Question: I've removed 20+ permissions from Facebook for our app, yet for the life of me I cannot get Facebook OAuth Dialog requests to reflect the new reduced permissions list. It continues to ask for permissions than I'm asking for, regardless of what I pass in.
I've tried with my accounts that were previously linked on facebook with our app, and I've tried with brand new test accounts (created through the facebook developer site, without pre-authorizing them). I've tried uninstalling Facebook app and our app on my device, I've tried several different devices.
I'm attempting to authorize the user using the Facebook Android SDK (pre-3.0), but I've also tried bypassing it and using our server-side auth flow, and it shows the old list in either case.
I've searched our entire code base, client and server, for someplace permissions might be hiding, but they are nowhere. I've turned on debugging and print statements in the Facebook SDK, and can confirm it is in fact receiving my updated list of permissions to the .authorize() method, and it is attempting to load the mobile url in an FbDialog (when I uninstall the facebook app) using the correct permissions list. However, the permissions it displays include all the ones I've since removed.
I've even tried adding the permissions to our previously blank list of permissions in the Facebook Developer site for the App Center listing, although I assume this has nothing to do with OAuth Dialog.
This should also have nothing to do with the Facebook SDK 3.0+ method of doing only read permissions first, nor with the fact that Facecbook OAuth Dialog breaks up permissions into multiple pages. My problem is it requests permissions than I want, not less.
Specifically, it is requesting things like:
notes, events, hometown, religious and political views, relationships, relationship interests, chat status, friends' relationships, relationship interests, notes, chat status, events, hometowns, religious and political views
and yet I have removed all of those permissions. I have even tried requesting only the user_photos permission, but it continues to show a long list in the OAuth Dialog.
Has anyone had this problem before? Is there some device cache that isn't removed when uninstalling facebook and your app?
I know there used to be more settings in the Facebook App Developer site, for listing permissions for authenticated referrals and such, is it possible those settings have somehow remained behind the scenes, even though they're no longer accessible?
Here is a complete log from the FbDialog class in Android Facebook SDK (pre-3.0), with me requesting only 'user_photos', and yet being shown the following dialog:
'''
D/Facebook-WebView( 5622): Webview loading URL: https://m.facebook.com/dialog/oauth?display=touch&client_id=xxxx&scope=user_photos&type=user_agent&redirect_uri=fbconnect%3A%2F%2Fsuccess
D/Facebook-WebView( 5622): Redirect URL: http://m.facebook.com/login.php?skip_api_login=1&api_key=xxxx&signed_next=1&next=https%3A%2F%2Fm.facebook.com%2Fdialog%2Foauth%3Fredirect_uri%3Dfbconnect%253A%252F%252Fsuccess%26display%3Dtouch%26scope%3Duser_photos%26type%3Duser_agent%26client_id%3Dxxxx%26ret%3Dlogin&cancel_uri=fbconnect%3A%2F%2Fsuccess%3Ferror%3Daccess_denied%26error_code%3D200%26error_description%3DPermissions%2Berror%26error_reason%3Duser_denied&display=touch&_rdr
D/Facebook-WebView( 5622): Webview loading URL: http://m.facebook.com/login.php?skip_api_login=1&api_key=xxxx&signed_next=1&next=https%3A%2F%2Fm.facebook.com%2Fdialog%2Foauth%3Fredirect_uri%3Dfbconnect%253A%252F%252Fsuccess%26display%3Dtouch%26scope%3Duser_photos%26type%3Duser_agent%26client_id%3Dxxxx%26ret%3Dlogin&cancel_uri=fbconnect%3A%2F%2Fsuccess%3Ferror%3Daccess_denied%26error_code%3D200%26error_description%3DPermissions%2Berror%26error_reason%3Duser_denied&display=touch&_rdr
D/Facebook-WebView( 5622): Webview onPageFinished: http://m.facebook.com/login.php?skip_api_login=1&api_key=xxxx&signed_next=1&next=https%3A%2F%2Fm.facebook.com%2Fdialog%2Foauth%3Fredirect_uri%3Dfbconnect%253A%252F%252Fsuccess%26display%3Dtouch%26scope%3Duser_photos%26type%3Duser_agent%26client_id%3Dxxxx%26ret%3Dlogin&cancel_uri=fbconnect%3A%2F%2Fsuccess%3Ferror%3Daccess_denied%26error_code%3D200%26error_description%3DPermissions%2Berror%26error_reason%3Duser_denied&display=touch&_rdr
D/Facebook-WebView( 5622): Webview loading URL: http://m.facebook.com/login.php?skip_api_login=1&api_key=xxxx&signed_next=1&next=https%3A%2F%2Fm.facebook.com%2Fdialog%2Foauth%3Fredirect_uri%3Dfbconnect%253A%252F%252Fsuccess%26display%3Dtouch%26scope%3Duser_photos%26type%3Duser_agent%26client_id%3Dxxxx%26ret%3Dlogin&cancel_uri=fbconnect%3A%2F%2Fsuccess%3Ferror%3Daccess_denied%26error_code%3D200%26error_description%3DPermissions%2Berror%26error_reason%3Duser_denied&display=touch&_rdr
D/Facebook-WebView( 5622): Webview onPageFinished: http://m.facebook.com/login.php?skip_api_login=1&api_key=xxxx&signed_next=1&next=https%3A%2F%2Fm.facebook.com%2Fdialog%2Foauth%3Fredirect_uri%3Dfbconnect%253A%252F%252Fsuccess%26display%3Dtouch%26scope%3Duser_photos%26type%3Duser_agent%26client_id%3Dxxxx%26ret%3Dlogin&cancel_uri=fbconnect%3A%2F%2Fsuccess%3Ferror%3Daccess_denied%26error_code%3D200%26error_description%3DPermissions%2Berror%26error_reason%3Duser_denied&display=touch&_rdr
D/Facebook-WebView( 5622): Webview loading URL: https://m.facebook.com/login.php?skip_api_login=1&signed_next=1&next=https%3A%2F%2Fm.facebook.com%2Fdialog%2Foauth%3Fredirect_uri%3Dfbconnect%253A%252F%252Fsuccess%26display%3Dtouch%26scope%3Duser_photos%26type%3Duser_agent%26client_id%3Dxxxx%26ret%3Dlogin&refsrc=http%3A%2F%2Fm.facebook.com%2Flogin.php&app_id=<PHONE>&refid=9
D/Facebook-WebView( 5622): Redirect URL: https://m.facebook.com/dialog/oauth?redirect_uri=fbconnect%3A%2F%2Fsuccess&display=touch&scope=user_photos&type=user_agent&client_id=xxxx&ret=login&ext=<PHONE>&hash=AeZmYhdN1rISiaNZ&refid=9&_rdr
D/Facebook-WebView( 5622): Webview loading URL: https://m.facebook.com/dialog/oauth?redirect_uri=fbconnect%3A%2F%2Fsuccess&display=touch&scope=user_photos&type=user_agent&client_id=xxxx&ret=login&ext=<PHONE>&hash=AeZmYhdN1rISiaNZ&refid=9&_rdr
D/Facebook-WebView( 5622): Webview onPageFinished: https://m.facebook.com/dialog/oauth?redirect_uri=fbconnect%3A%2F%2Fsuccess&display=touch&scope=user_photos&type=user_agent&client_id=xxxx&ret=login&ext=<PHONE>&hash=AeZmYhdN1rISiaNZ&refid=9&_rdr
'''

Below I list our full permission set, but in the log example above I commented all out except "user_photos".
The parts that request Facebook authorize are essentially:
'''
public final class MyFacebook {
private static MyFacebook mInstance = null;
private static Facebook mFBInstance = null;
private String[] mPermissions = null;
private Handler mHandler = null;
public static MyFacebook getInstance() {
if(mInstance == null) {
mInstance = new MyFacebook();
}
return mInstance;
}
public Facebook getFBInstance() {
if(mFBInstance == null) {
mFBInstance = new Facebook("<my facebook app id>");
SessionStore.restore(mFBInstance, MyApplication.getContext());
SessionEvents.addAuthListener(new FacebookAuthListener());
SessionEvents.addLogoutListener(new FacebookLogoutListener());
}
return mFBInstance;
}
private MyFacebook () {
mHandler = new Handler();
}
public String[] getPermissionsList() {
if(mPermissions == null) {
int i = 0;
mPermissions = new String[42];
mPermissions[i++] = "user_about_me";
mPermissions[i++] = "user_activities";
mPermissions[i++] = "user_birthday";
mPermissions[i++] = "user_education_history";
mPermissions[i++] = "user_groups";
mPermissions[i++] = "user_interests";
mPermissions[i++] = "user_likes";
mPermissions[i++] = "user_location";
mPermissions[i++] = "user_photos";
mPermissions[i++] = "user_status";
mPermissions[i++] = "user_videos";
mPermissions[i++] = "user_website";
mPermissions[i++] = "user_work_history";
mPermissions[i++] = "email";
mPermissions[i++] = "read_friendlists";
mPermissions[i++] = "read_mailbox";
mPermissions[i++] = "read_requests";
mPermissions[i++] = "read_stream";
mPermissions[i++] = "user_checkins";
mPermissions[i++] = "friends_about_me";
mPermissions[i++] = "friends_activities";
mPermissions[i++] = "friends_birthday";
mPermissions[i++] = "friends_education_history";
mPermissions[i++] = "friends_groups";
mPermissions[i++] = "friends_interests";
mPermissions[i++] = "friends_likes";
mPermissions[i++] = "friends_location";
mPermissions[i++] = "friends_photos";
mPermissions[i++] = "friends_status";
mPermissions[i++] = "friends_videos";
mPermissions[i++] = "friends_website";
mPermissions[i++] = "friends_work_history";
mPermissions[i++] = "friends_checkins";
mPermissions[i++] = "publish_stream";
mPermissions[i++] = "manage_notifications";
mPermissions[i++] = "publish_actions";
mPermissions[i++] = "user_actions.music";
mPermissions[i++] = "user_actions.news";
mPermissions[i++] = "user_actions.video";
mPermissions[i++] = "friends_actions.music";
mPermissions[i++] = "friends_actions.news";
mPermissions[i++] = "friends_actions.video";
}
return mPermissions;
}
public void logout() {
SessionEvents.onLogoutBegin();
AsyncFacebookRunner asyncRunner = new AsyncFacebookRunner(getInstance().getFBInstance());
asyncRunner.logout(MyApplication.getContext(), new LogoutRequestListener());
}
public static class FacebookAuthListener implements AuthListener {
public void onAuthSucceed() {
Log.d("FB", "onAuthSucceed: ");
SessionStore.save(getInstance().getFBInstance(), MyApplication.getContext());
Log.d("FB", "Finished Saving in onAuthSucceed");
}
public void onAuthFail(String error) {
Log.e("FB", error);
}
}
public static class FacebookLogoutListener implements LogoutListener {
public void onLogoutBegin() {
}
public void onLogoutFinish() {
// remove our stored session
SessionStore.clear(MyApplication.getContext());
}
}
private class LogoutRequestListener extends BaseRequestListener {
public void onComplete(String response, final Object state) {
// callback should be run in the original thread,
// not the background thread
mHandler.post(new Runnable() {
public void run() {
SessionEvents.onLogoutFinish();
}
});
}
}
'''
}
And the usage:
'''
@JavascriptInterface
public void clientAddAccount(final int network) {
AccountManageActivity.this.runOnUiThread(new Runnable(){
@Override
public void run() {
MyFacebook.getInstance().getFBInstance().authorize(ThisActivity.this, MyFacebook.getInstance().getPermissionsList(),
new FBLoginDialogListener());
}
});
}
'''
...
'''
private final class FBLoginDialogListener implements DialogListener {
public void onComplete(Bundle values) {
Log.d("LB", "Login Success. onComplete");
SessionEvents.onLoginSuccess();
if(MyFacebook.getInstance().getFBInstance().isSessionValid()) {
// do app stuff
}
}
public void onFacebookError(FacebookError error) {
Log.d("LB", "onFacebookError: " + error.getMessage());
SessionEvents.onLoginError(error.getMessage());
// do app stuff
}
public void onError(DialogError error) {
Log.d("LB", "onError: " + error.getMessage());
SessionEvents.onLoginError(error.getMessage());
// do app stuff
}
public void onCancel() {
Log.d("LB", "onCancel");
SessionEvents.onLoginError("Action Canceled");
// do app stuff
}
}
'''
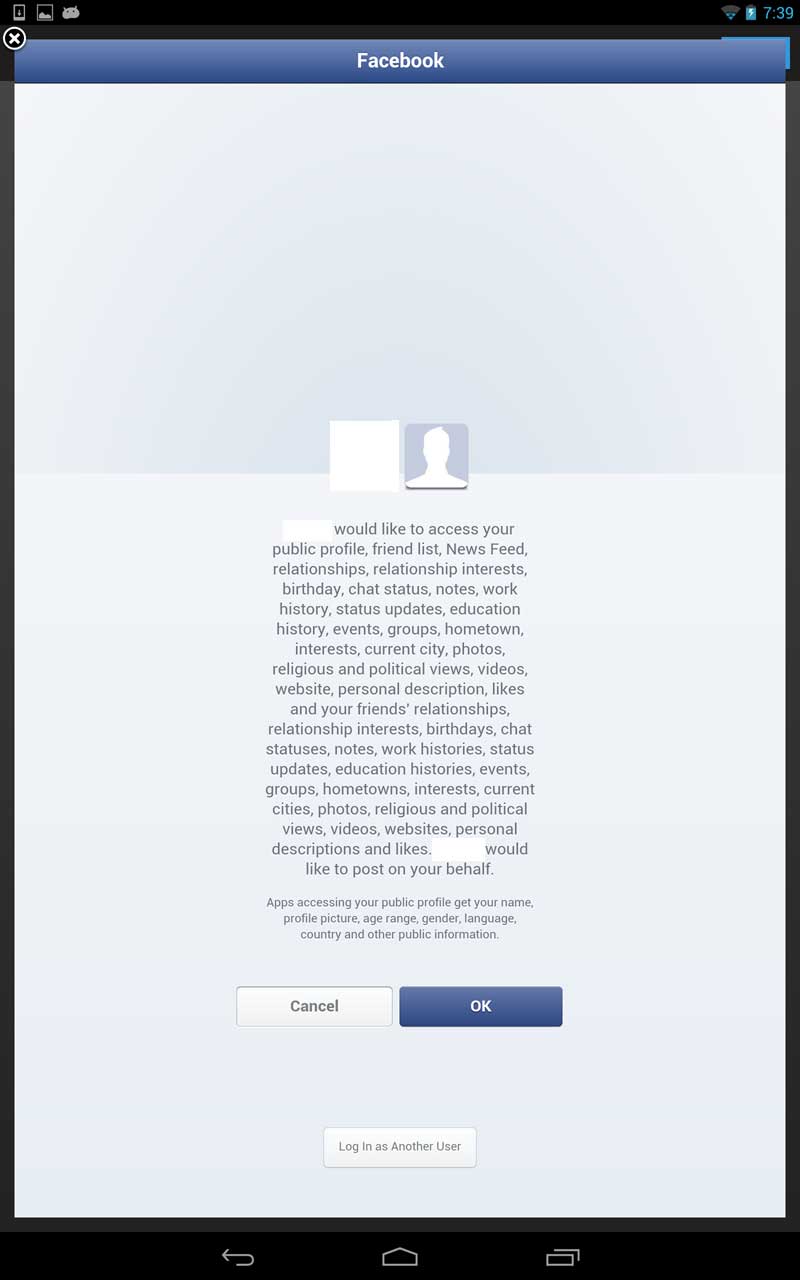
Answer: Turns out this was because of legacy settings on Facebook's side related to old methods of whitelisted apps.
The fix required contacting Facebook to have them remove those non-standard settings on our developer account. This is a rare occurrence and only because we were originally whitelisted by contacting them to request it.